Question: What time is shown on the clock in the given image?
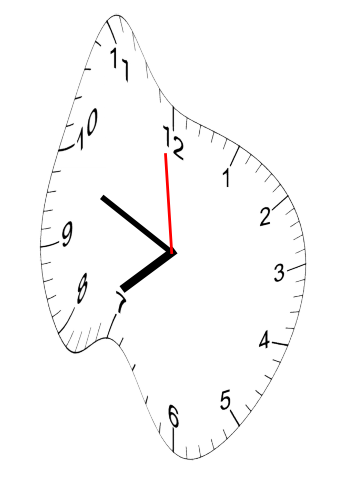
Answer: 07:48:59